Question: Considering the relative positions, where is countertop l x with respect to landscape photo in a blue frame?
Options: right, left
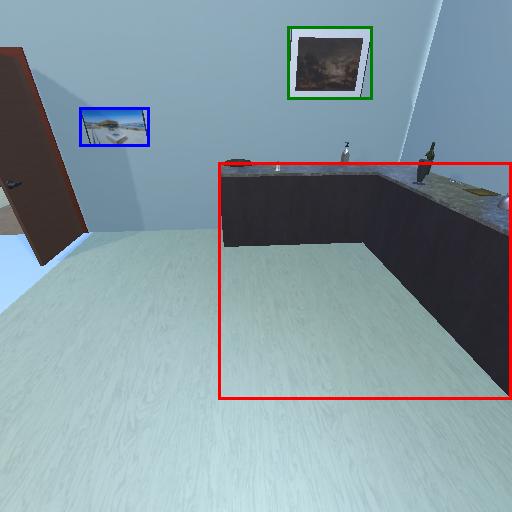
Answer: right